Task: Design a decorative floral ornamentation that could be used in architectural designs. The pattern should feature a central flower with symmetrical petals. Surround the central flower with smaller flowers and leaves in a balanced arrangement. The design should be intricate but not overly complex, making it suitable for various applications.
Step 1353:
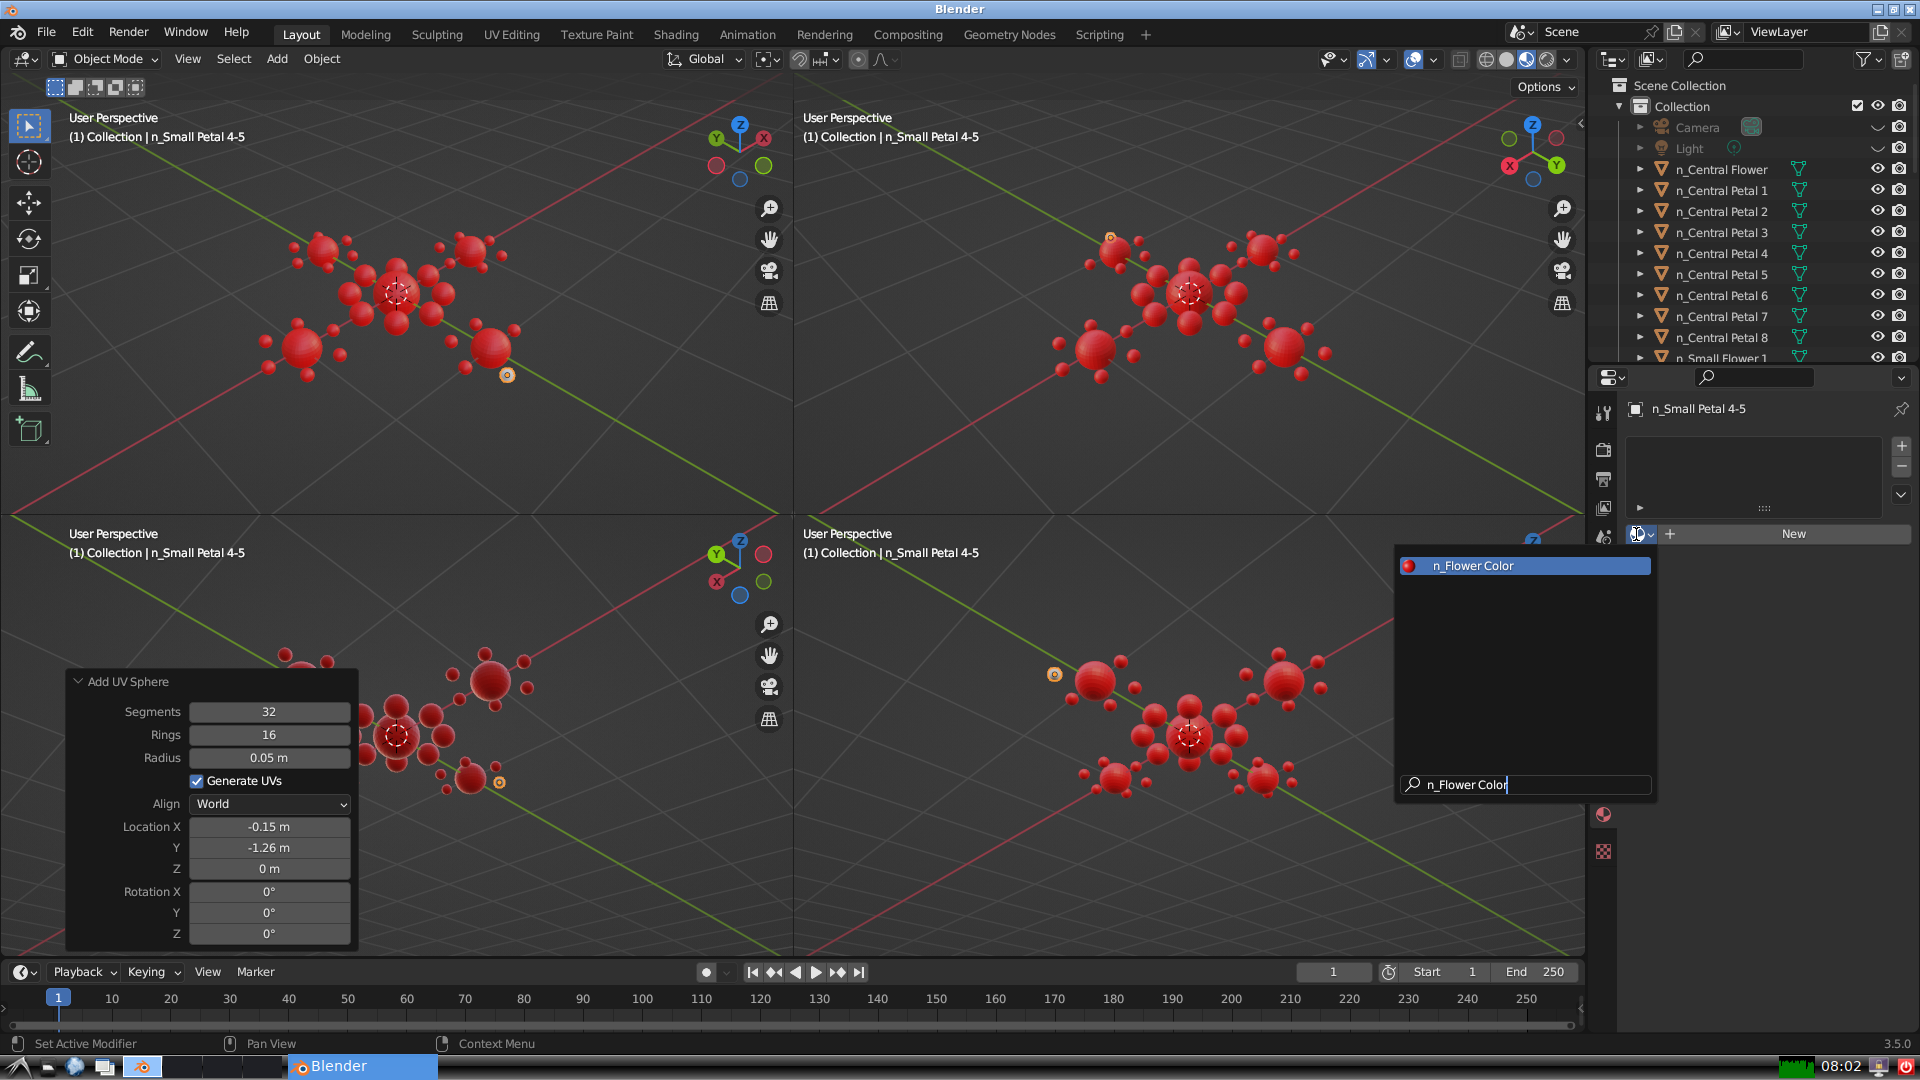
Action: {"key_press": ['Return']}